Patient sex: M
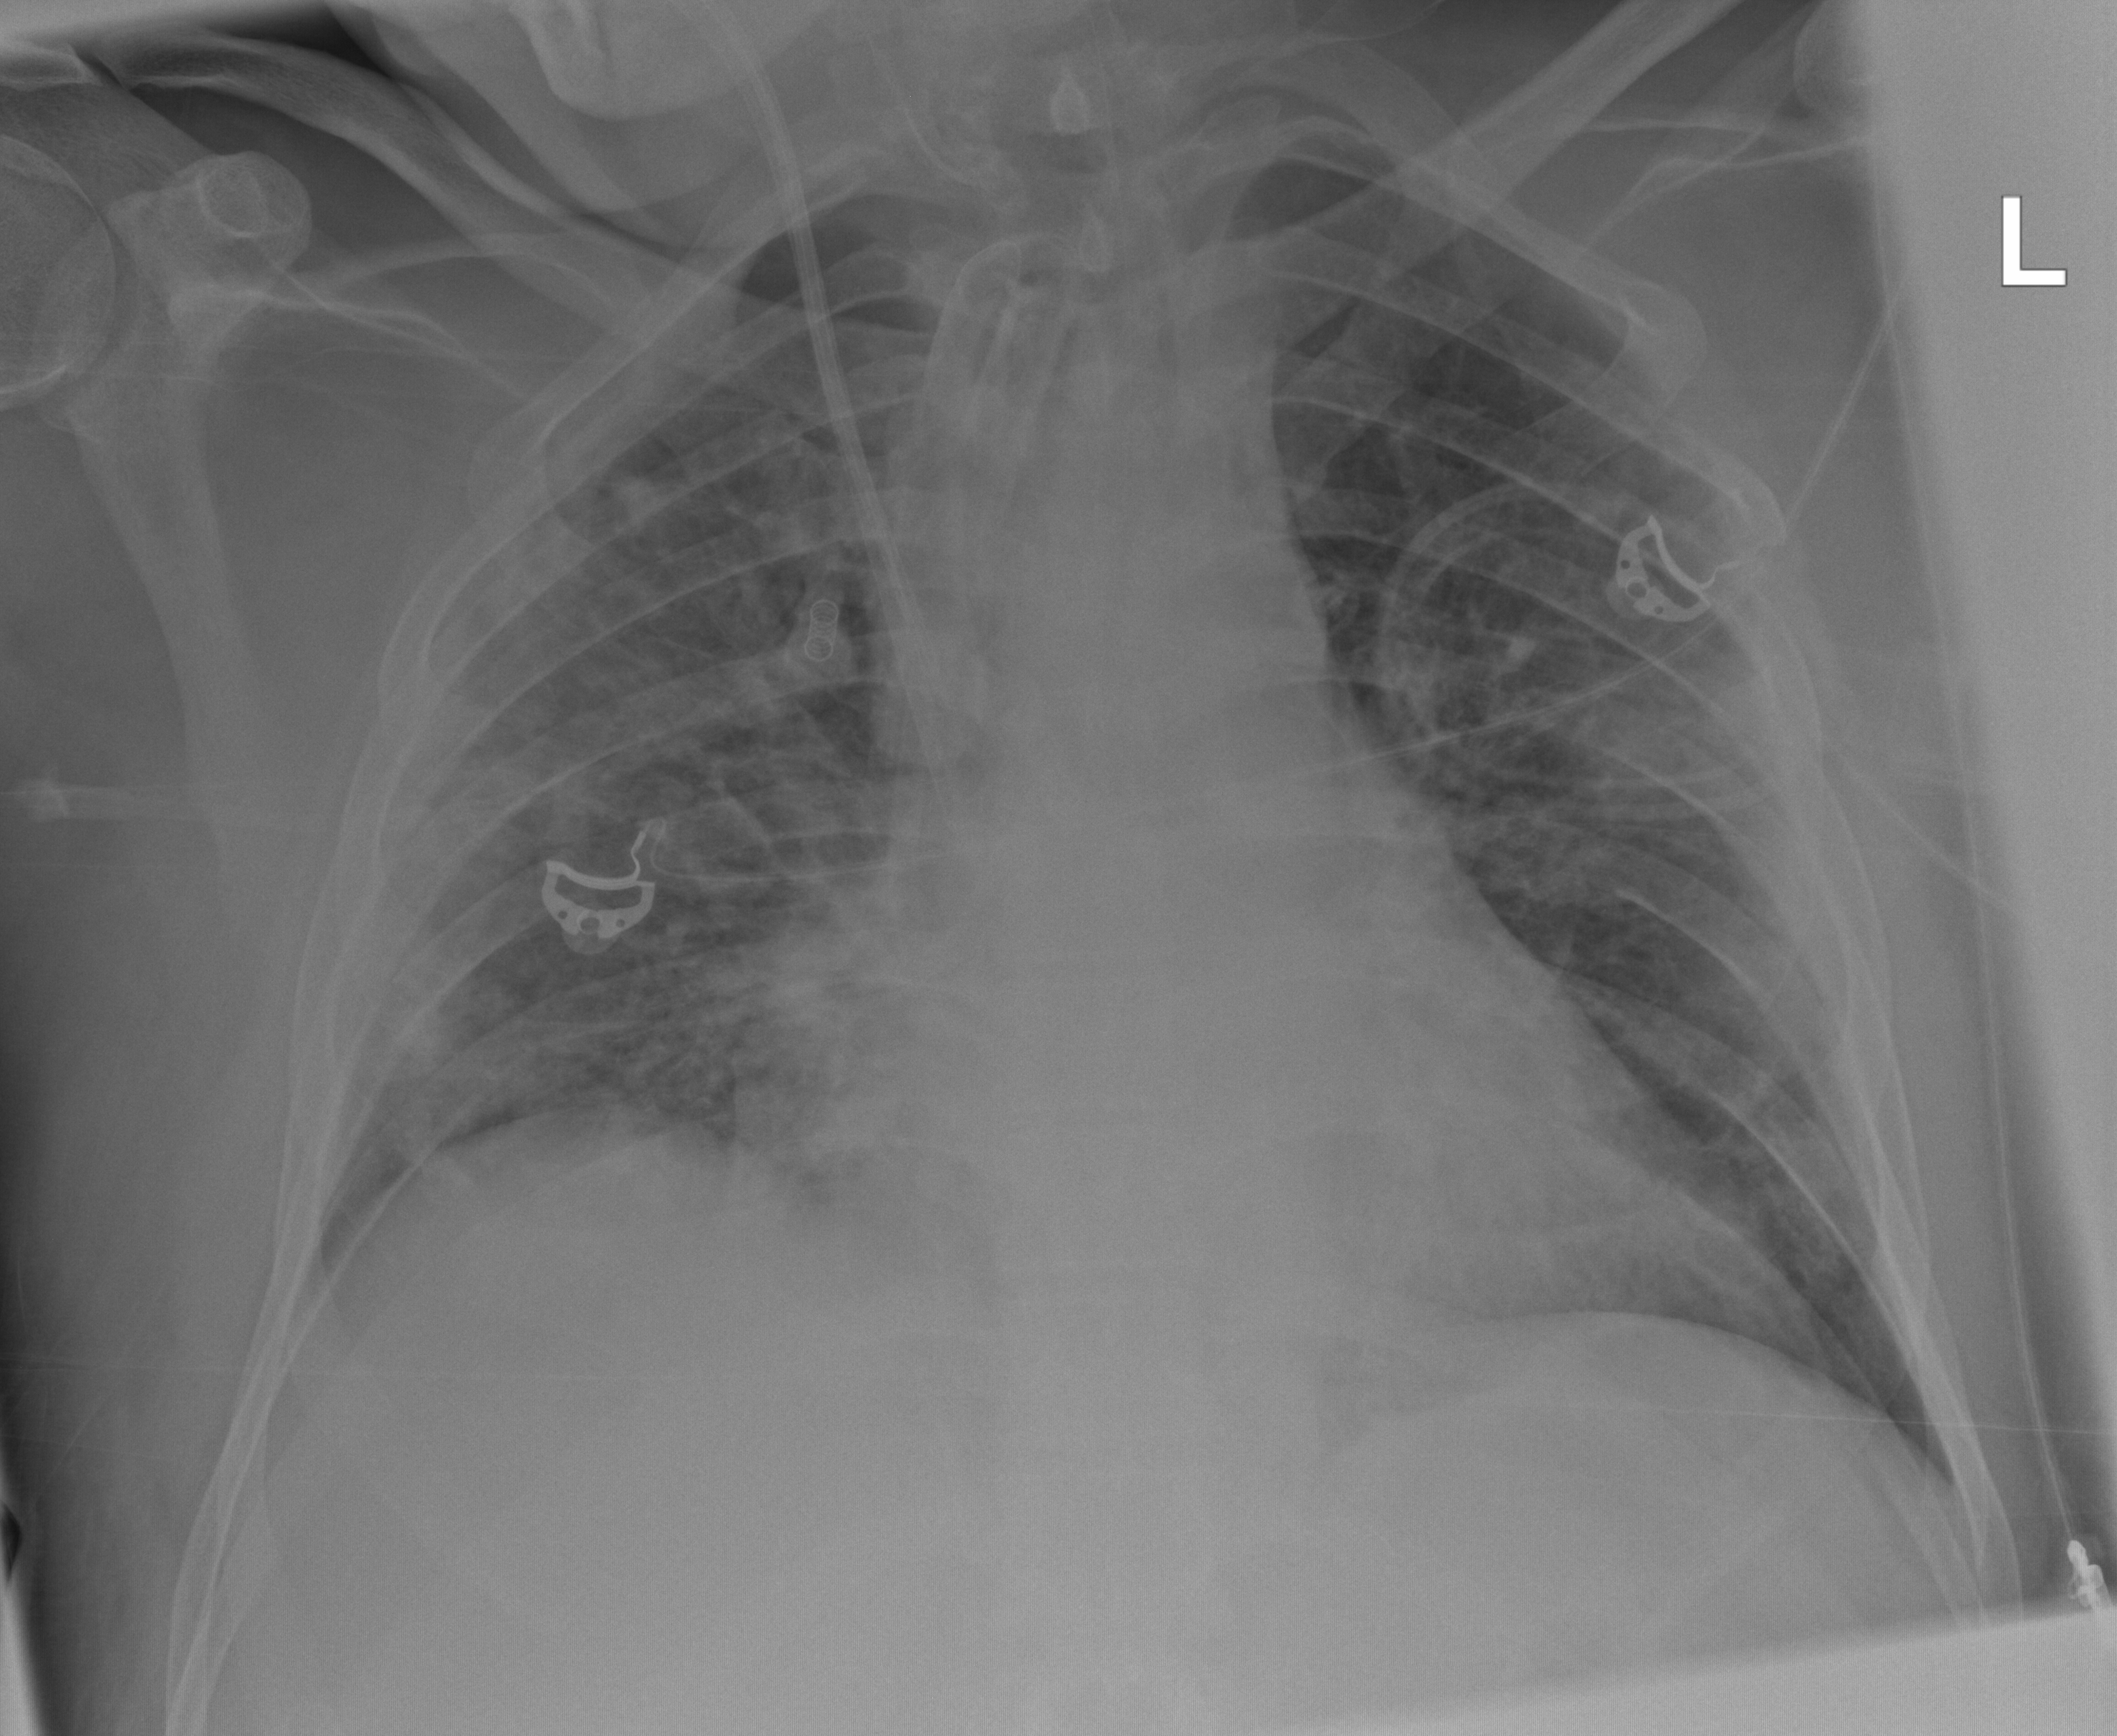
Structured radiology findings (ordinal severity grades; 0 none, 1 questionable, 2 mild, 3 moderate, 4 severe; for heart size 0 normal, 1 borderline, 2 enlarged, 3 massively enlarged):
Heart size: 2
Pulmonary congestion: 0
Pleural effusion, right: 0
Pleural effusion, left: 0
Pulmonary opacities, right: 3
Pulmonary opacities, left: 2
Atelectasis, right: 3
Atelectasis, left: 2